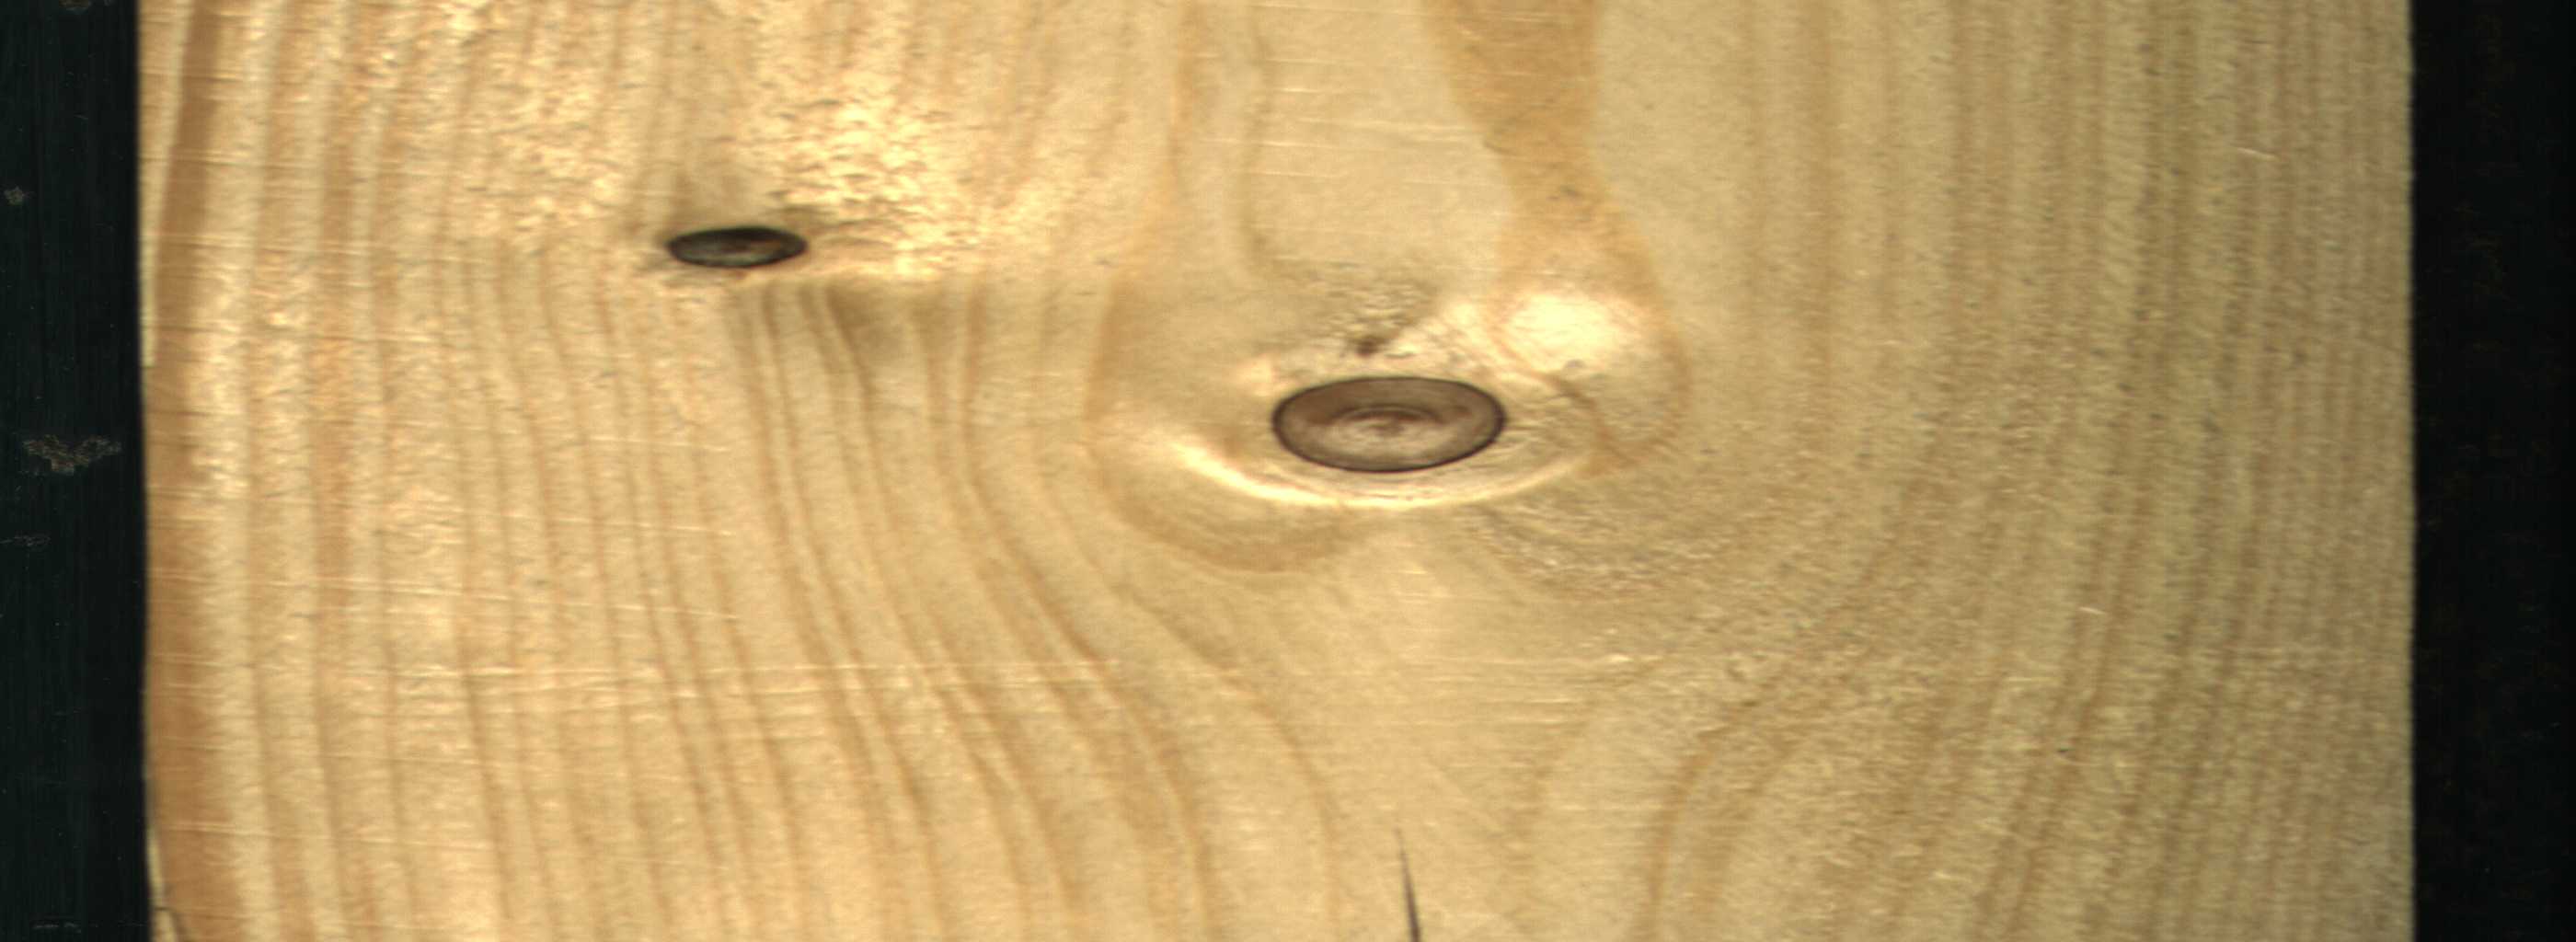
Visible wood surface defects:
Crack
Dead_Knot
Dead_Knot